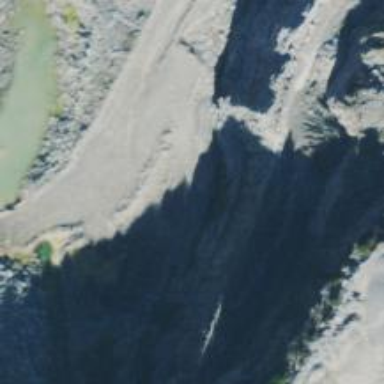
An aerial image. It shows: Quarry area.